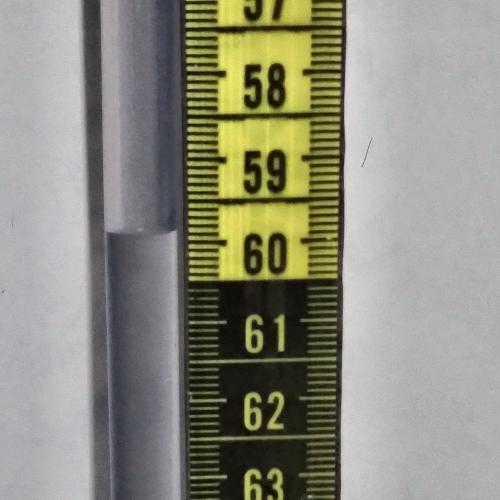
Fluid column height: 59.9 cm